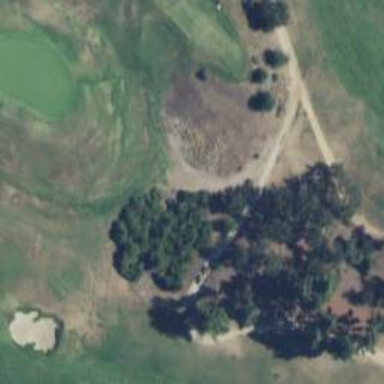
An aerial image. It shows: Footway that doubles as golf path.